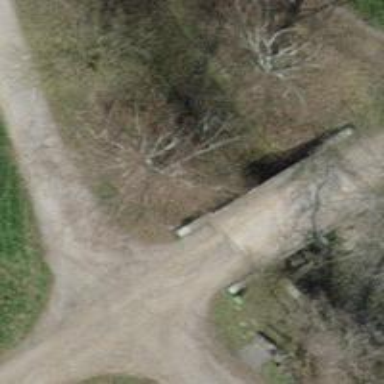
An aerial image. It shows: Track road on gravel surface leading over bridge with grade 2 track type.